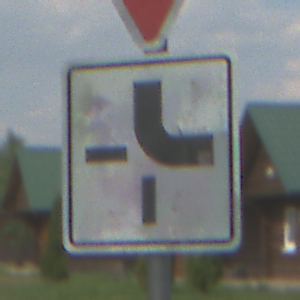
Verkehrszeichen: VerlaufVorfahrtsstrasse4
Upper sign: VorfahrtGewaehren
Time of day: MorningAfternoon
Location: Outdoor (Nature)
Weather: PartlyCloudy
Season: NotSpecified
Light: Natural